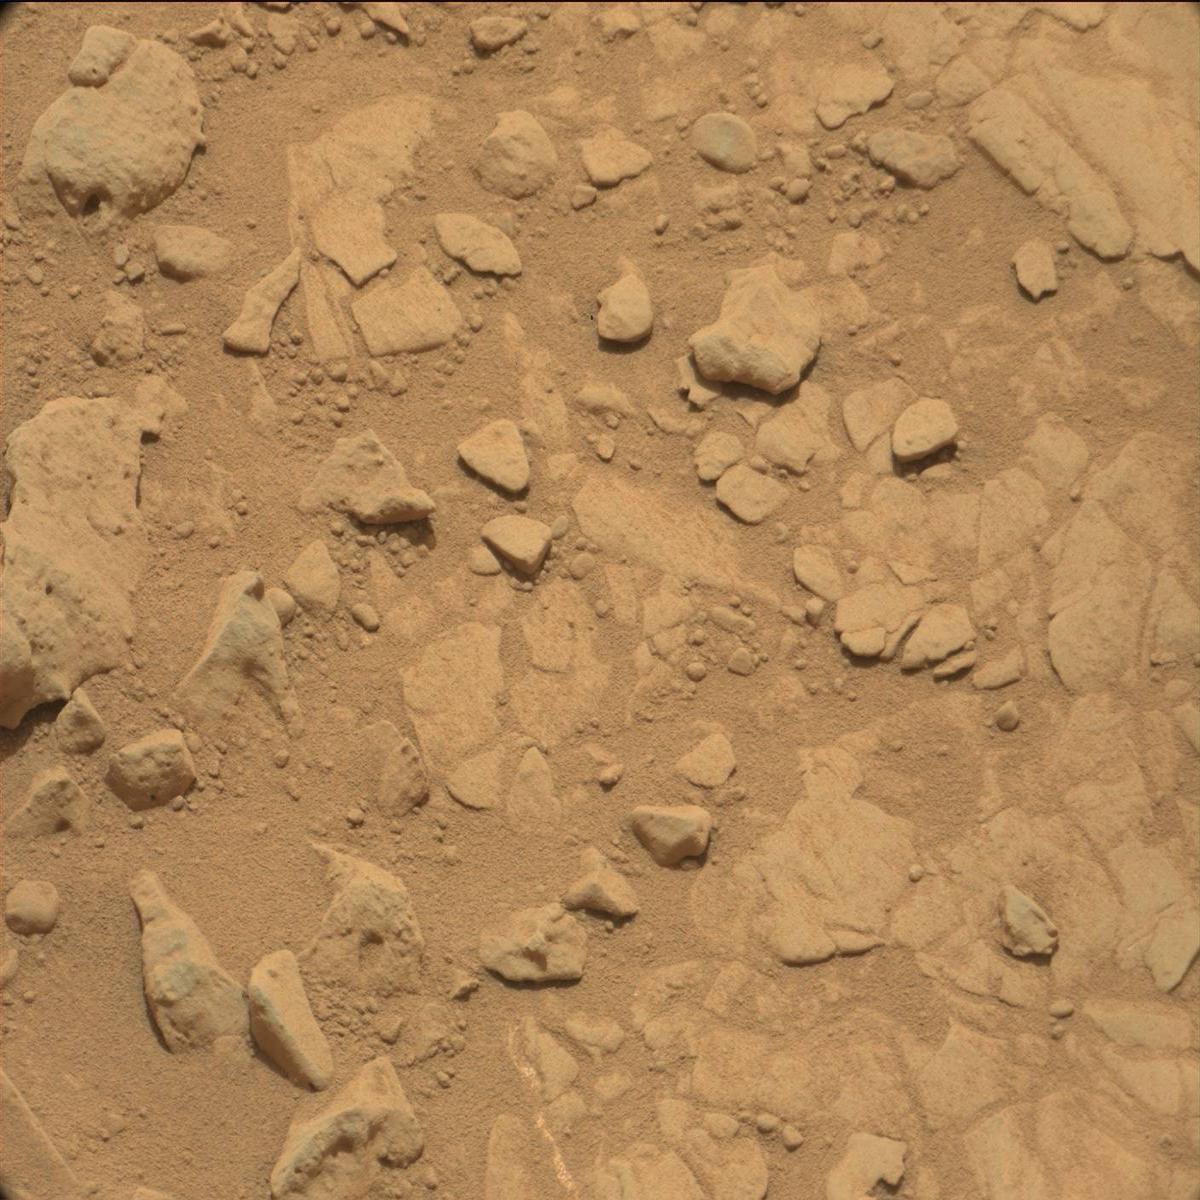
Terrain classes present: Bedrock, Rock, Sand / Soil